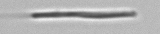
Label: fiber